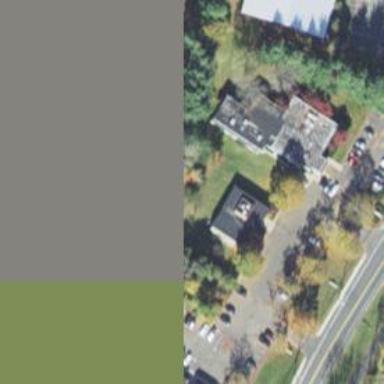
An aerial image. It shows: Veterinary facility.